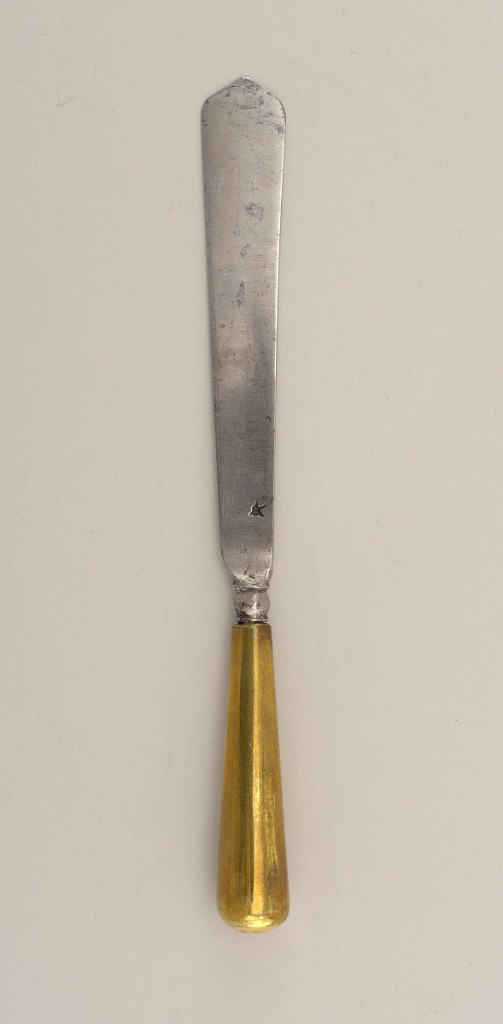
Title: Knife with Brass Handle
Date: ca. 1690
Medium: brass, steel
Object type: knife
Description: Blade with straight sides and leaf-shaped point, plain bolster. Rounded neck. Round flaring plain brass handle.